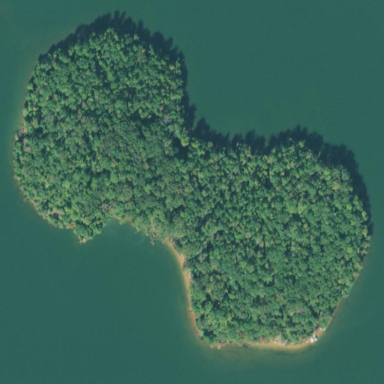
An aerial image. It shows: Islet surrounded by woodland.